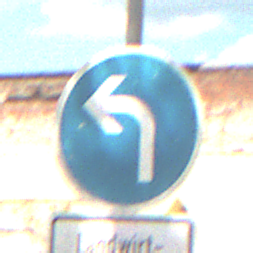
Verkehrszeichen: VorgeschriebeneFahrtrichtungLinks
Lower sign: BesondereFahrzeugeUndTransportgueter6
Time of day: Midday
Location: Outdoor (Suburban)
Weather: PartlyCloudy
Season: NotSpecified
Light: Natural